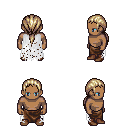
a pixel art fantasy rpg character, male body template, human, dark skin, white tattered cape, robe skirt, white blonde ponytail hairstyle, brown shoes, four views (front, back, left, right), 2x2 character sprite sheet, small pixel art, hard edges, no anti-aliasing